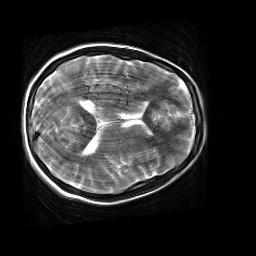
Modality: T2w
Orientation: axial
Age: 22
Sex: female
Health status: healthy
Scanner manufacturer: siemens
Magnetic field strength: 3 T
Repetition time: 4.01 s
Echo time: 0.116 s